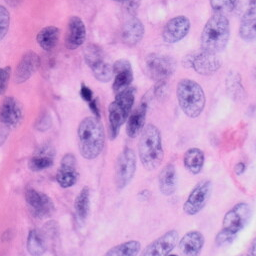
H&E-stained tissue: Skin